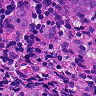
Metastatic tissue present: yes